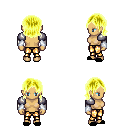
a pixel art fantasy rpg character, female body template, human, tanned skin, steel arm armor, gold greaves, gold long bangs hairstyle, white cloth bracers, black slippers, four views (front, back, left, right), 2x2 character sprite sheet, small pixel art, hard edges, no anti-aliasing